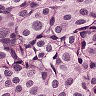
Metastatic tissue present: yes